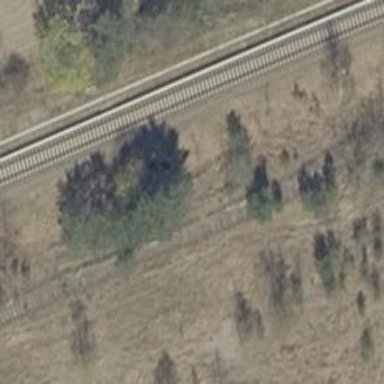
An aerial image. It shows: Abandoned railway.